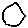
Label: hexagon